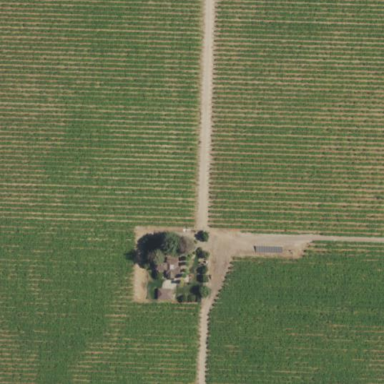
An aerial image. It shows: Beautiful vineyard in the countryside.